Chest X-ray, AP view. Patient: 34 years old, sex M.
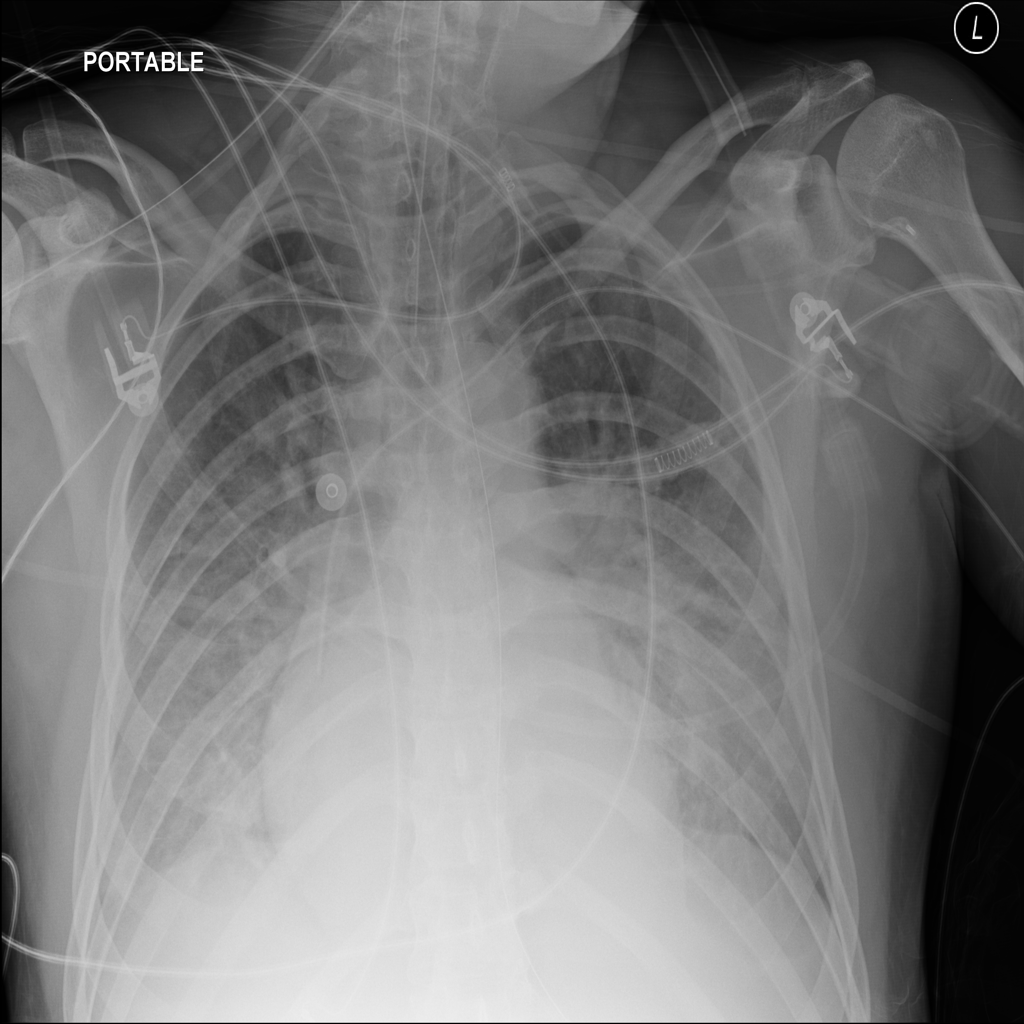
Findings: Edema, Effusion, Nodule